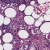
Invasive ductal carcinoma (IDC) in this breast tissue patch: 0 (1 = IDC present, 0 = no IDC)